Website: macys
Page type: cross-sells
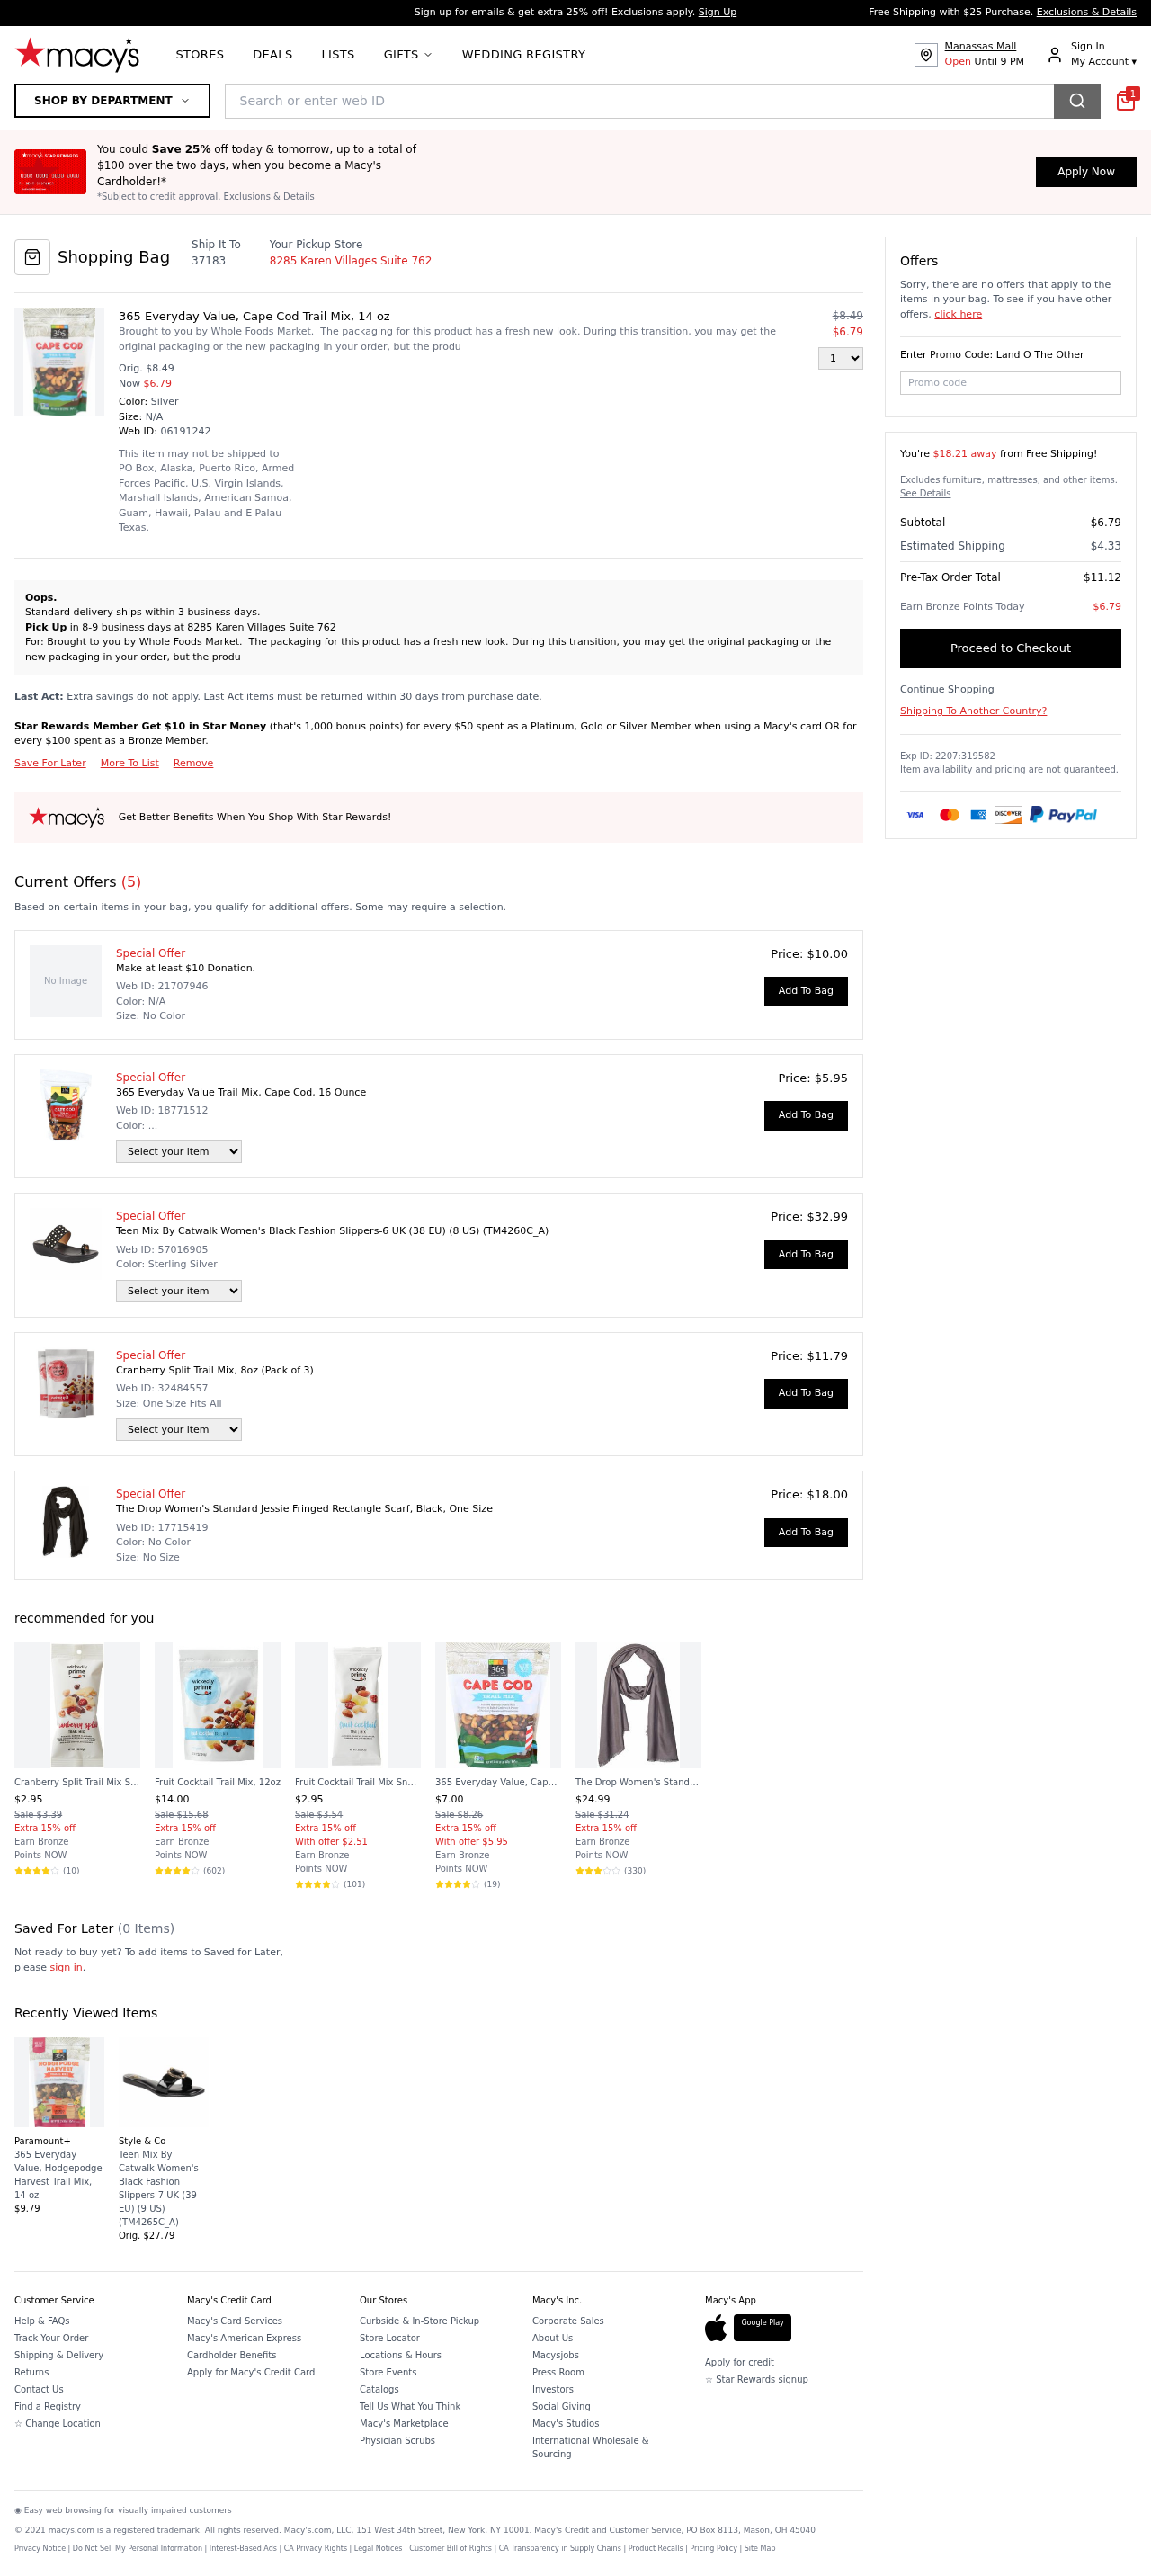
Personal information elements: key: PII_LOCATION1_STREET
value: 8285 Karen Villages Suite 762
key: PII_POSTCODE
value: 37183
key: PII_PROMO_CODE
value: OFF63
Product elements: key: PRODUCT10_NAME
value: The Drop Women's Standard Jessie Fringed Rectangle Scarf, Charcoal, One Size
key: PRODUCT10_NUM_RATINGS
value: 330
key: PRODUCT10_PRICE
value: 24.99
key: PRODUCT10_RATING
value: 3.7
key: PRODUCT11_NAME
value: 365 Everyday Value, Hodgepodge Harvest Trail Mix, 14 oz
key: PRODUCT11_PRICE
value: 9.79
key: PRODUCT12_NAME
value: Teen Mix By Catwalk Women's Black Fashion Slippers-7 UK (39 EU) (9 US) (TM4265C_A)
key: PRODUCT12_PRICE
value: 27.79
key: PRODUCT1_DESC
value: Brought to you by Whole Foods Market.  The packaging for this product has a fresh new look. During this transition, you may get the original packaging or the new packaging in your order, but the produ
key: PRODUCT1_NAME
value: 365 Everyday Value, Cape Cod Trail Mix, 14 oz
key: PRODUCT1_PRICE
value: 6.79
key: PRODUCT1_QUANTITY
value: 1
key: PRODUCT2_NAME
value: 365 Everyday Value Trail Mix, Cape Cod, 16 Ounce
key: PRODUCT2_PRICE
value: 5.95
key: PRODUCT3_NAME
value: Teen Mix By Catwalk Women's Black Fashion Slippers-6 UK (38 EU) (8 US) (TM4260C_A)
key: PRODUCT3_PRICE
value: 32.99
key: PRODUCT4_NAME
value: Cranberry Split Trail Mix, 8oz (Pack of 3)
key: PRODUCT4_PRICE
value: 11.79
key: PRODUCT5_NAME
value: The Drop Women's Standard Jessie Fringed Rectangle Scarf, Black, One Size
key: PRODUCT5_PRICE
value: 18
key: PRODUCT6_NAME
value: Cranberry Split Trail Mix Snack Pack, 1.5 oz single serve (Pack of 300)
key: PRODUCT6_NUM_RATINGS
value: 10
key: PRODUCT6_PRICE
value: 2.95
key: PRODUCT6_RATING
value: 4.4
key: PRODUCT7_NAME
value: Fruit Cocktail Trail Mix, 12oz
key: PRODUCT7_NUM_RATINGS
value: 602
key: PRODUCT7_PRICE
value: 14
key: PRODUCT7_RATING
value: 4.4
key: PRODUCT8_NAME
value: Fruit Cocktail Trail Mix Snack Pack, 1.5oz single serve (Pack of 300)
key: PRODUCT8_NUM_RATINGS
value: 101
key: PRODUCT8_PRICE
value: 2.95
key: PRODUCT8_RATING
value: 4.5
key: PRODUCT9_NAME
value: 365 Everyday Value, Cape Cod Trail Mix, 32 oz
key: PRODUCT9_NUM_RATINGS
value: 19
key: PRODUCT9_PRICE
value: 7
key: PRODUCT9_RATING
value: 4.1
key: PRODUCT1_ORIGINAL_PRICE
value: $8.49
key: PRODUCT6_ORIGINAL_PRICE
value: Sale $3.39
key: PRODUCT7_ORIGINAL_PRICE
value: Sale $15.68
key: PRODUCT8_ORIGINAL_PRICE
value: Sale $3.54
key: PRODUCT9_ORIGINAL_PRICE
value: Sale $8.26
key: PRODUCT10_ORIGINAL_PRICE
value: Sale $31.24
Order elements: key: ORDER_ID
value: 06191242
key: ORDER_NUM_OFFERS
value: (5)
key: ORDER_FREE_SHIPPING_THRESHOLD
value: $18.21 away
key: ORDER_SUBTOTAL
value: $6.79
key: ORDER_SHIPPING_COST
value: $4.33
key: ORDER_TOTAL
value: $11.12
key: ORDER_POINTS_EARNED
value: $6.79
Search elements: key: HEADER_SEARCH
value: Search or enter web ID
Other elements: key: SAVED_NUM_ITEMS
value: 0